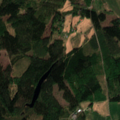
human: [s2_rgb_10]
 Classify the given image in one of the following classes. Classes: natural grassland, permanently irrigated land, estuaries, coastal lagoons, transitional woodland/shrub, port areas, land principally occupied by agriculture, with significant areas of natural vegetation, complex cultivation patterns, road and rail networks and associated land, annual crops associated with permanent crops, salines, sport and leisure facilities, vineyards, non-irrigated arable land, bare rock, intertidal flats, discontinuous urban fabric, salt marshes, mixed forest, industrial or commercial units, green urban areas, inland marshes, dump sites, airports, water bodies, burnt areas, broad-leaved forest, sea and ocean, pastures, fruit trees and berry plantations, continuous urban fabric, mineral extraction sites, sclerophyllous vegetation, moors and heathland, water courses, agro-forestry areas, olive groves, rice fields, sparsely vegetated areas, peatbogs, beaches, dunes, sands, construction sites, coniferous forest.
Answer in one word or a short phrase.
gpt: non-irrigated arable land, land principally occupied by agriculture, with significant areas of natural vegetation, coniferous forest, mixed forest